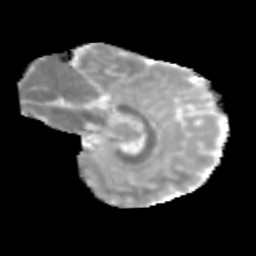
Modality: MD
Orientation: sagittal
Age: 9
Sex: male
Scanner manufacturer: siemens
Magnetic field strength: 3 T
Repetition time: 3.8 s
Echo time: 0.07 s